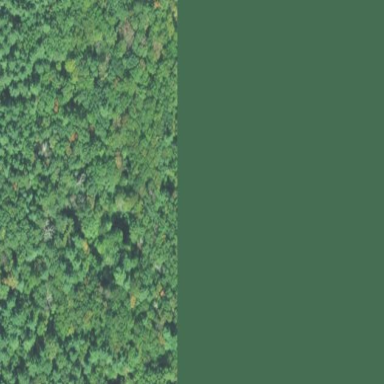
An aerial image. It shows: Mixed leaf woodland.